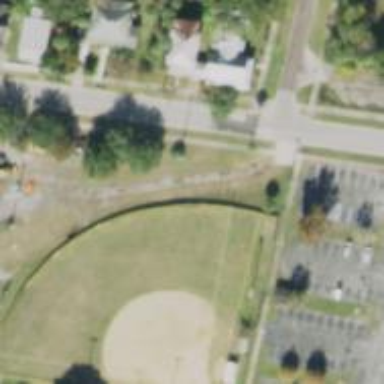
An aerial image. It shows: Baseball pitch for leisure land activities.